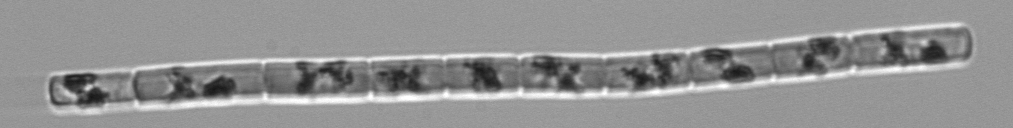
Label: Guinardia_delicatula